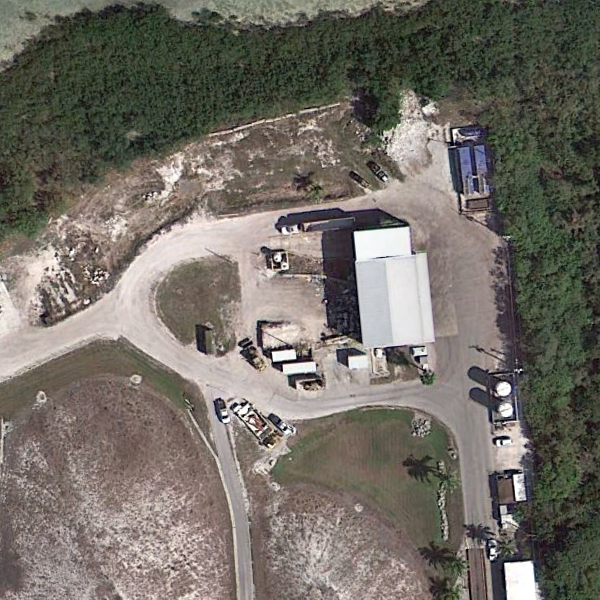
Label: SparseResidential